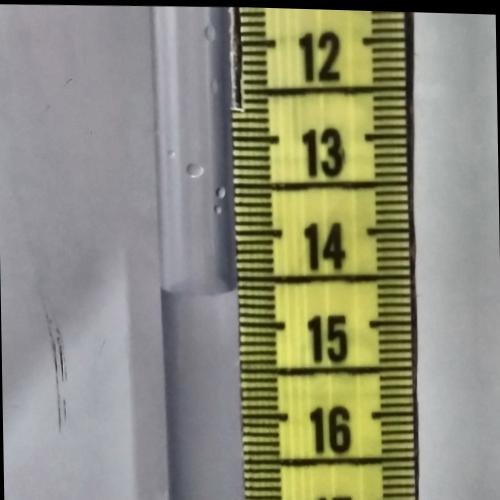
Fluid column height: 14.6 cm